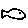
Label: fish